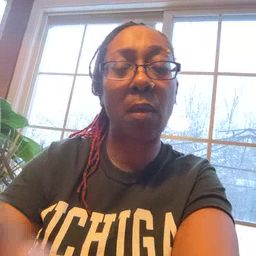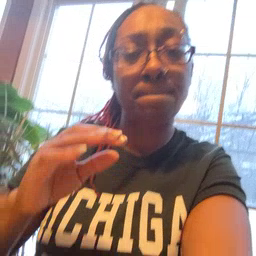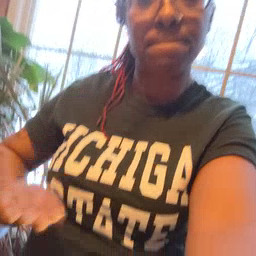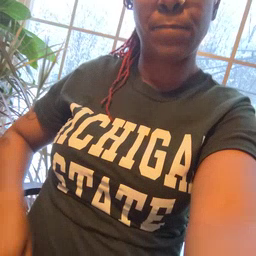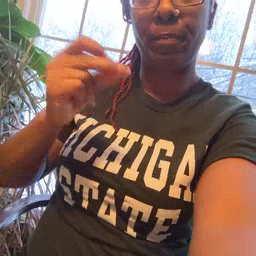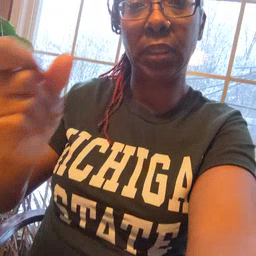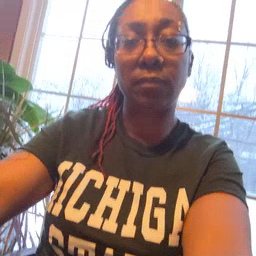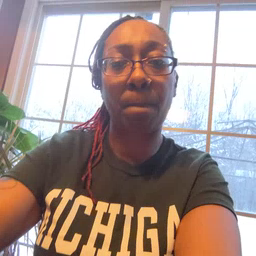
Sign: puppy